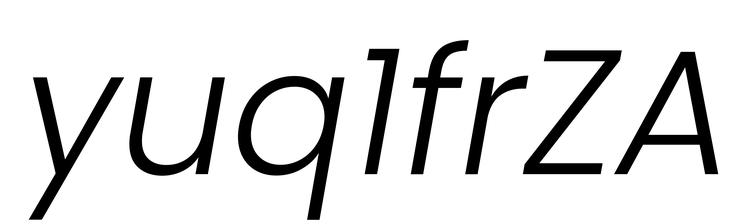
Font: Poppins-LightItalic